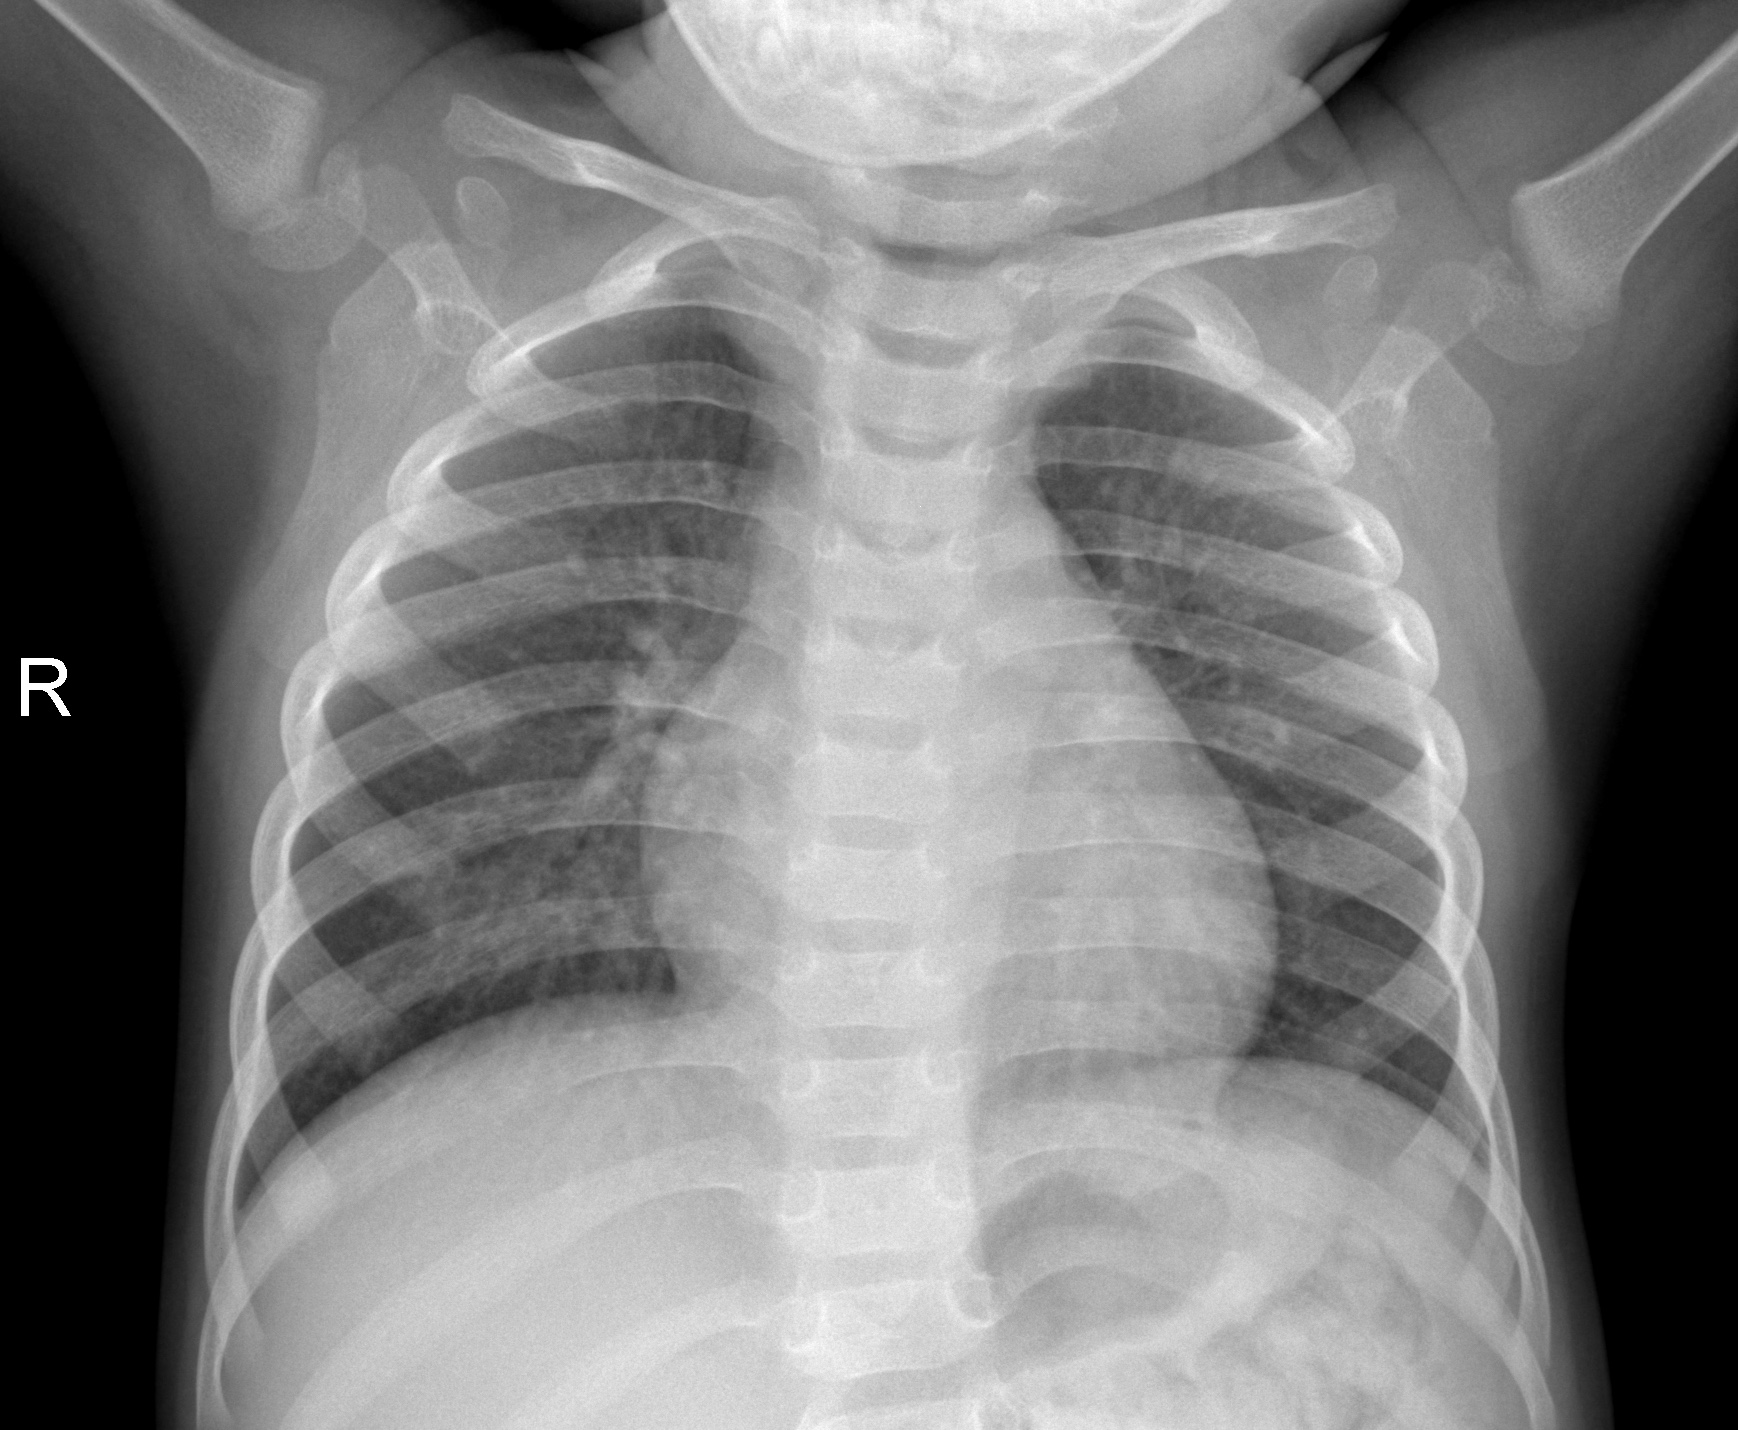
Diagnosis: NORMAL